Question: I have the following graph created. It tracks the count of a certain even in a quarter by groups (i erased the group names and renamed them (ABC's due to sensitive data).
I need the graph to show the cumulative value that is to say for example. Q1 A=1, Q2 A=3, Q3 A=5.
I have played around with quick measures but I can't seem to make them breakdown the accumulation by group, Only quarter (Q1 =1, Q2 =6, etc).
I think i need to create a quick-measure of a quick-measure but I am not sure the order and what the measures would look like.
There are only 2 relevant fields: date_of_event and group
X axis: date of event (by year and quarter), group
y axis: count of date_of event

Thanks
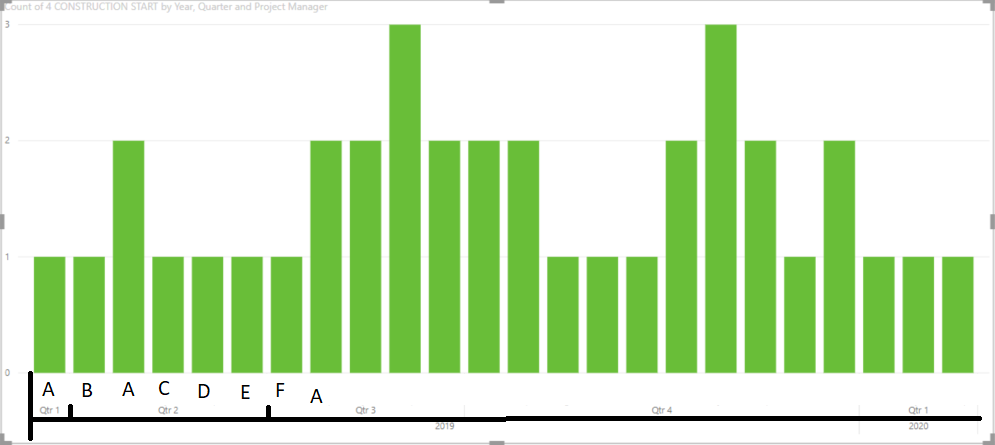
Answer: For this, you'll definitely benefit from a date dimension and a dimension for your group. There are many template date dimensions out there, but I'm partial to <URL>. A group dimension for you may be as simple as just taking the distinct values of your existing [Group] field.
Time intelligence is basically always easier when your model is dimensionalized.
With that, you'd set up relationships as below:
- -
With that in place, you can use the built-in time intelligence functions or roll your own (examples of rolling your own in my linked date dimension repo).
'''
Events = COUNTROWS ( 'YourEventTable' )
'''
'''
Events YTD = TOTALYTD ( [Events], 'DimDate'[Date] )
'''
If you need an all-time cumulative, instead, you can use this:
'''
Events All-time Cumulative =
VAR CurrentDate = MAX ( 'DimDate'[Date] )
RETURN
CALCULATE (
[Events],
ALL ( 'DimDate' ),
'DimDate'[Date] <= CurrentDate
)
'''
Make sure to always use dimension fields for axis labels and such, and never the same from the fact table.